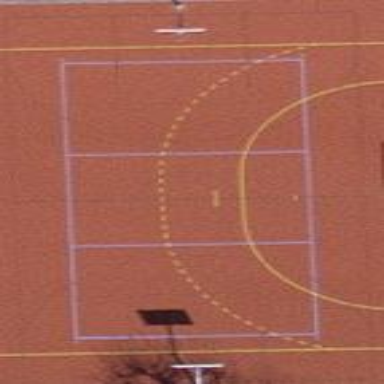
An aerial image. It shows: Basketball court located in leisure land pitch.